Question: Since Mavericks, OS X has had the ability to tag & colour files in Finder.

Is there any way to add tags to files through Cocoa APIs or via a shell command?
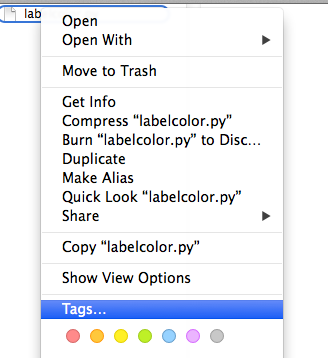
Answer: Sorry for adding another answer, but the one related to setting Label colors was pretty long already. Here is an excerpt from a python script that I use to set the User Tags. It seems to work to make things searchable, but not sure if the tags will show up correctly. Usage is basically:
'''
tagfile.py "Tag Name" FileOrFolderName
'''
Code below.
'''
#! /usr/bin/env python
# -*- coding: utf-8 -*-
""" Write tags to file
Usage:
tagfile.py "TagName" FileName1 FileName2
You can use wildcards for the file name. Use quotes if spaces in tags.
To check if it worked, use xattr -l FileName
"""
import sys
import subprocess
def writexattrs(F,TagList):
""" writexattrs(F,TagList):
writes the list of tags to three xattr fields on a file-by file basis:
"kMDItemFinderComment","_kMDItemUserTags","kMDItemOMUserTags
Uses subprocess instead of xattr module. Slower but no dependencies"""
Result = ""
plistFront = '<!DOCTYPE plist PUBLIC "-//Apple//DTD PLIST 1.0//EN" "http://www.apple.com/DTDs/PropertyList-1.0.dtd"><plist version="1.0"><array>'
plistEnd = '</array></plist>'
plistTagString = ''
for Tag in TagList:
plistTagString = plistTagString + '<string>{}</string>'.format(Tag.replace("'","-"))
TagText = plistFront + plistTagString + plistEnd
OptionalTag = "com.apple.metadata:"
XattrList = ["kMDItemFinderComment","_kMDItemUserTags","kMDItemOMUserTags"]
for Field in XattrList:
XattrCommand = 'xattr -w {0} '{1}' "{2}"'.format(OptionalTag + Field,TagText.encode("utf8"),F)
if DEBUG:
sys.stderr.write("XATTR: {}
".format(XattrCommand))
ProcString = subprocess.check_output(XattrCommand, stderr=subprocess.STDOUT,shell=True)
Result += ProcString
return Result
DEBUG = False
if __name__ == "__main__":
if len(sys.argv) < 3:
print __doc__
else:
TagList = [ sys.argv[1] ]
# print TagList
# Or you can hardwire your tags here
# TagList = ['Orange','Green']
FileList = sys.argv[2:]
for FileName in FileList:
writexattrs(FileName, TagList)
'''